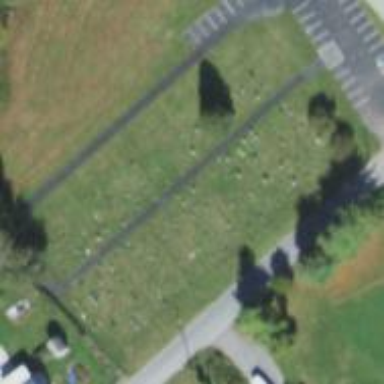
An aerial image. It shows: Graveyard.